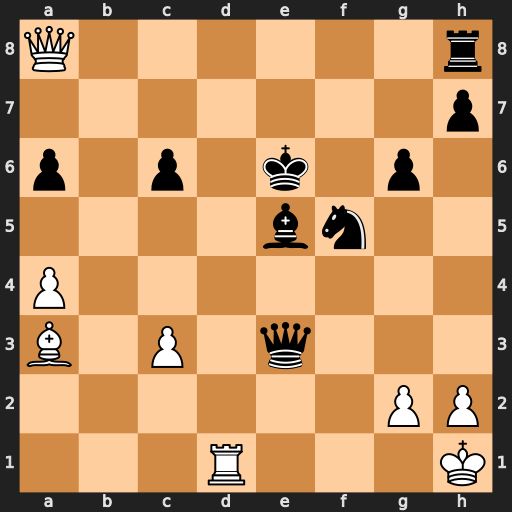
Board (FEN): Q6r/7p/p1p1k1p1/4bn2/P7/B1P1q3/6PP/3R3K
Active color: w
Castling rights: -
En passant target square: -
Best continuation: Qxc6+ Bd6 Bxd6